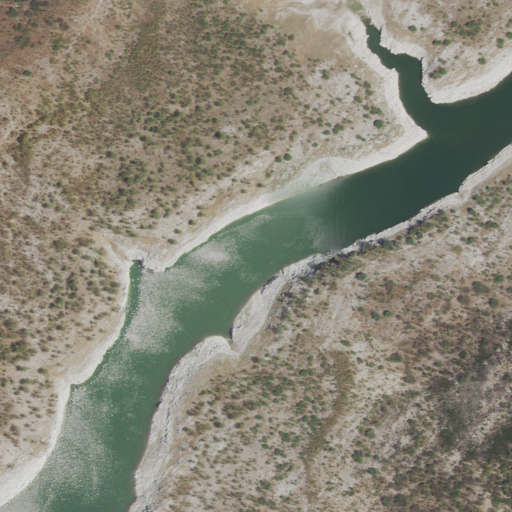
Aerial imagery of valley in Texas named Windmill Canyon containing grassland, open water, shrub, and barren land